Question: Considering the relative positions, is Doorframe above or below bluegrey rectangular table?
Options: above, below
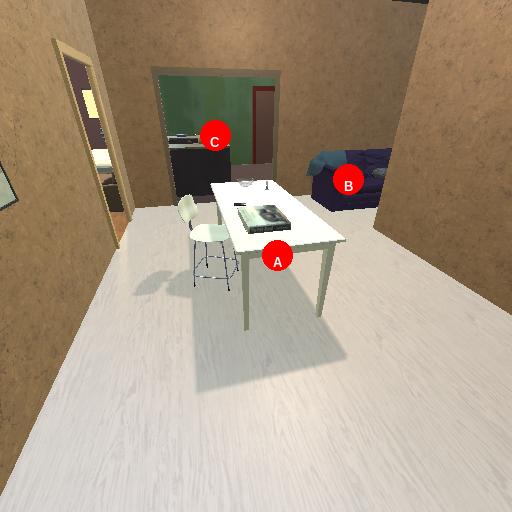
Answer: above